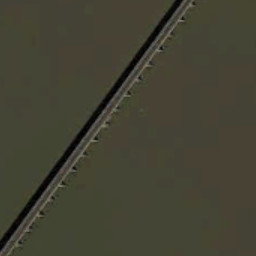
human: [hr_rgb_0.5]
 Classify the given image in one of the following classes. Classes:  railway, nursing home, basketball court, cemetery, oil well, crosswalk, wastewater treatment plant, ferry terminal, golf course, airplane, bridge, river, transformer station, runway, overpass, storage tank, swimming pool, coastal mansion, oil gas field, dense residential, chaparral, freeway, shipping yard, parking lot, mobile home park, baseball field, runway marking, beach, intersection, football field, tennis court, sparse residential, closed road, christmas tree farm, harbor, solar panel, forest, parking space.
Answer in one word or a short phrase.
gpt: bridge